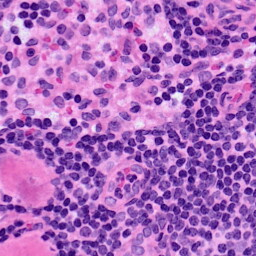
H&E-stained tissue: LymphNode